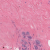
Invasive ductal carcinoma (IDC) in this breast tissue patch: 0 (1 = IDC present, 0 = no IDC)